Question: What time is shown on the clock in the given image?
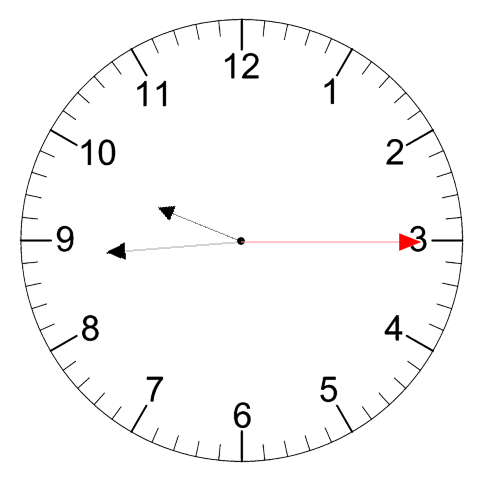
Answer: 09:44:15